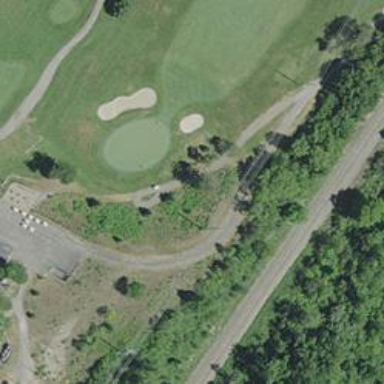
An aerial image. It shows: Service road designated as golf cart path.